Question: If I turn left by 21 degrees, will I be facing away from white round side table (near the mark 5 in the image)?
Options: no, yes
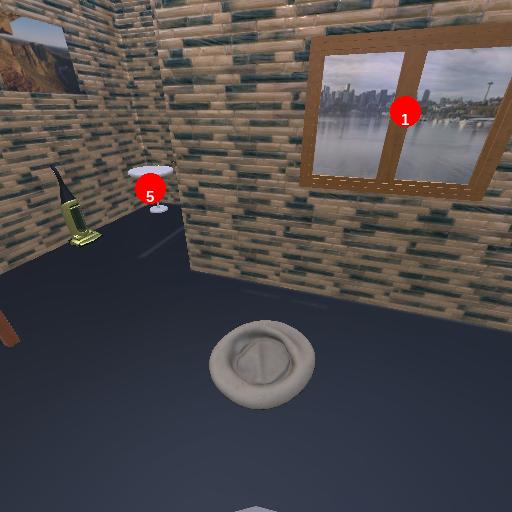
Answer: no